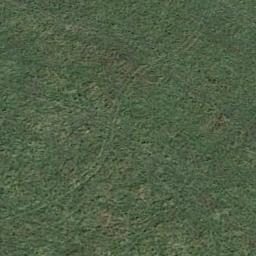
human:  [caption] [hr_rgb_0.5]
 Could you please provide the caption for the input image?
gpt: This meadow has evenly distributed grasses and a trail is also on the meadow .

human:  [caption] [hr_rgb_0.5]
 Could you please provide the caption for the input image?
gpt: The entire image is dominated by grass .

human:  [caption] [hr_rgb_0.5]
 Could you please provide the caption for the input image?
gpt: The meadow is dense but uneven .

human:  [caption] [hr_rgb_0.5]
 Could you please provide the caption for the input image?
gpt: A large lush green meadow covered with green grass .

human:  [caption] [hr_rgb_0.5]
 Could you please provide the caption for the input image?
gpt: A dense meadow with many green grass .